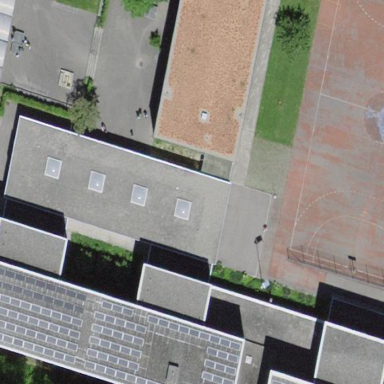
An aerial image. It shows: School.